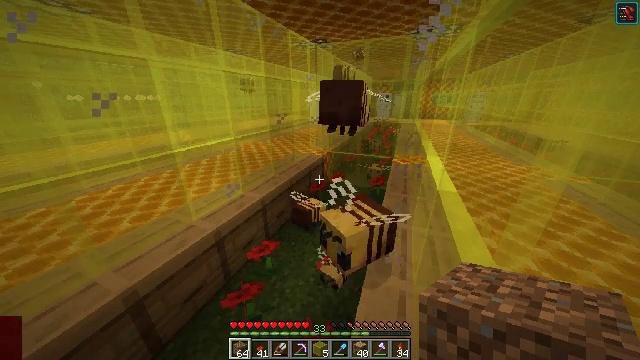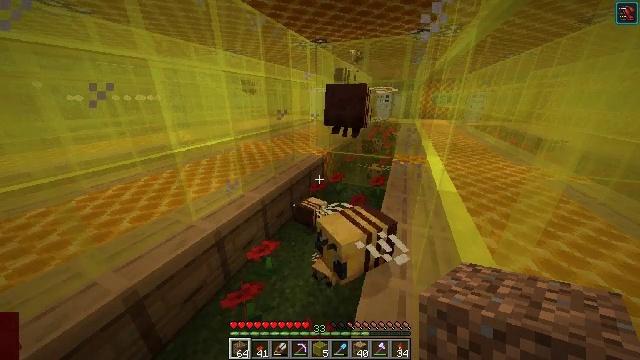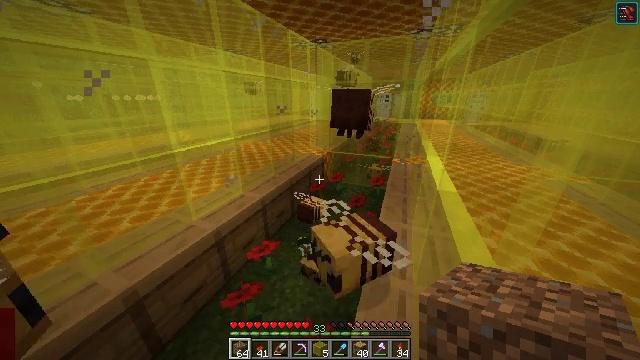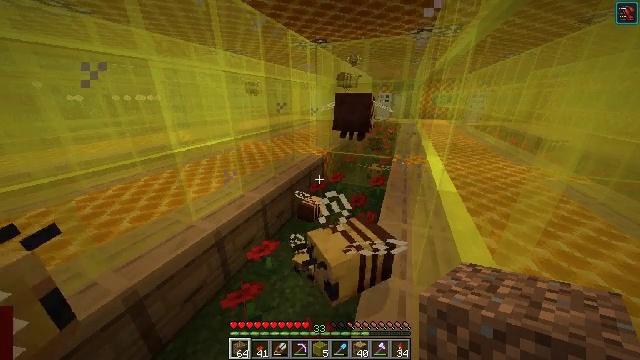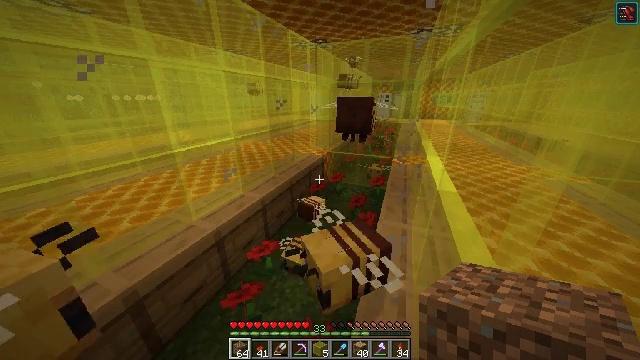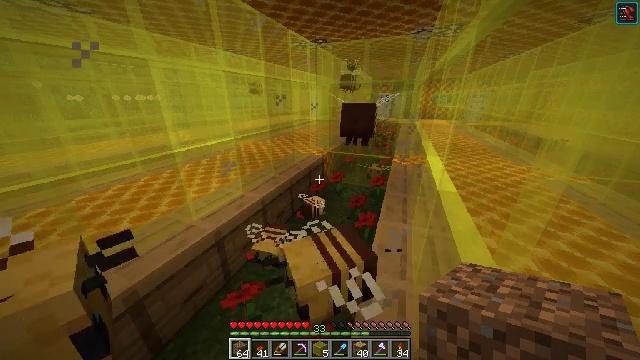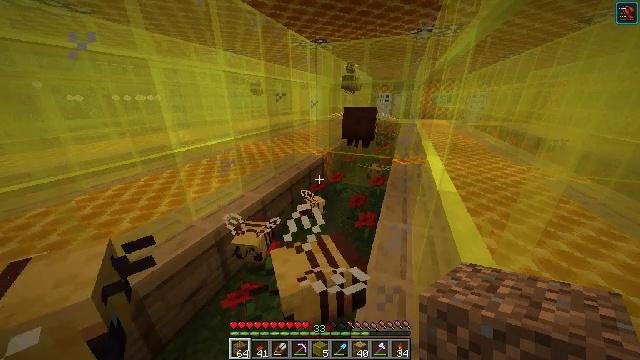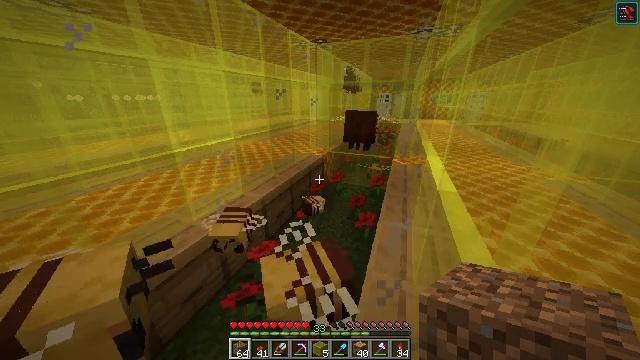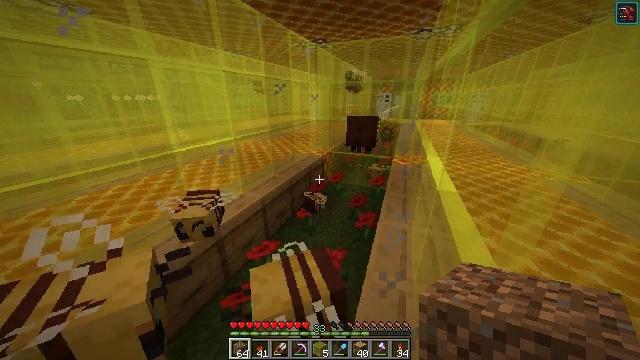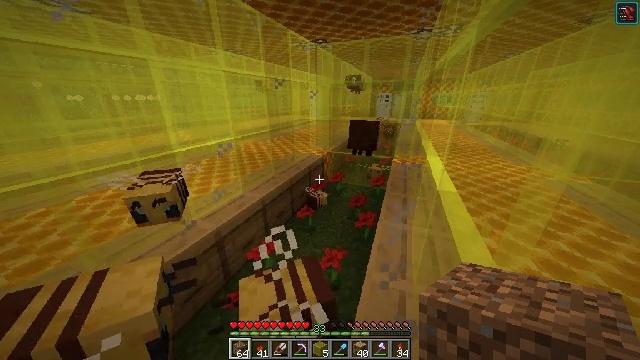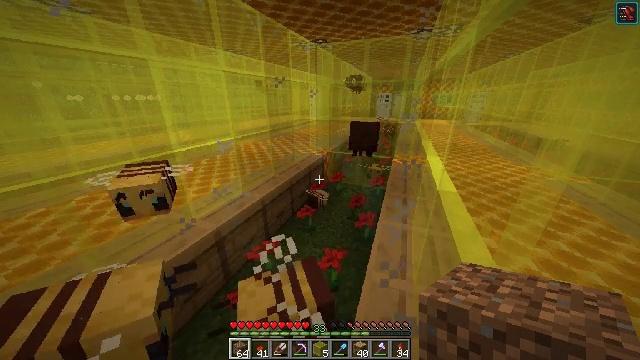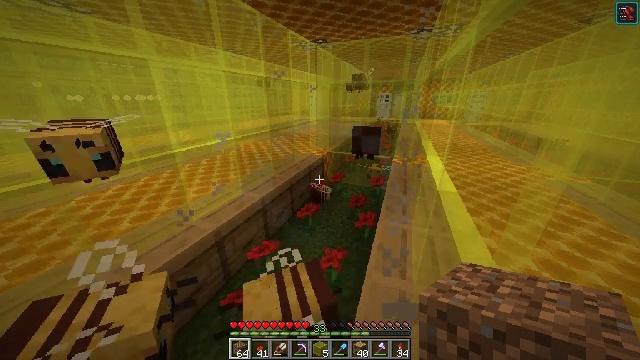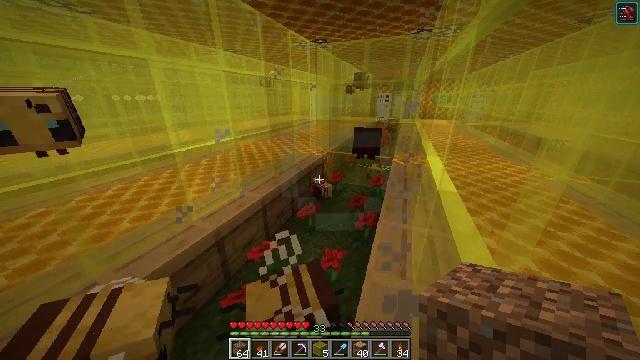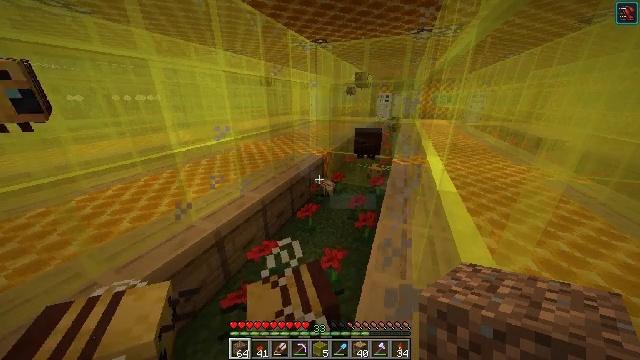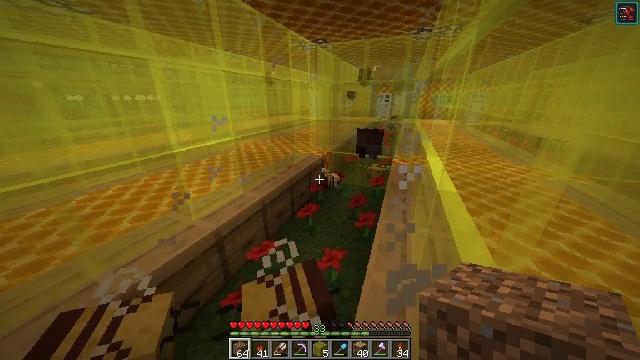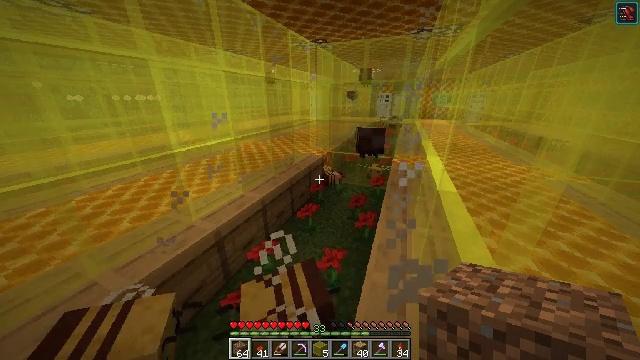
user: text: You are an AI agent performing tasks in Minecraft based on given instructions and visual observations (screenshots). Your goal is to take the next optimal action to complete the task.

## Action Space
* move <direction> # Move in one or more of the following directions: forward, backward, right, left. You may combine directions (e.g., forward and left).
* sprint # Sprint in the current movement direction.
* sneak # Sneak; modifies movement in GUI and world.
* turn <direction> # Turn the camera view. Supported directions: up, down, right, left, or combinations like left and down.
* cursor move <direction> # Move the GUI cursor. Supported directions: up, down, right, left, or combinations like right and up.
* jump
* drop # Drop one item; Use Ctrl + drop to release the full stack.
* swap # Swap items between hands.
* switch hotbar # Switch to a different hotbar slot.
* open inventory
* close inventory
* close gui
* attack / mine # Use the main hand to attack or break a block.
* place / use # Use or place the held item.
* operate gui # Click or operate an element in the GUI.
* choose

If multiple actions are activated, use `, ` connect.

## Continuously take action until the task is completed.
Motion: motion action
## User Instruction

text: Combine honeycombs to craft the honeycomb block.
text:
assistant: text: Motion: no_op
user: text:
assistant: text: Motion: no_op
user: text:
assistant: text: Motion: no_op
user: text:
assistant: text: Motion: no_op
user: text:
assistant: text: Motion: no_op
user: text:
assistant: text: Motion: no_op
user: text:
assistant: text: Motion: no_op
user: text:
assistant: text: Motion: no_op
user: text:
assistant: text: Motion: no_op
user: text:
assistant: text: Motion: no_op
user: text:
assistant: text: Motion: no_op
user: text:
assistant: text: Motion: no_op
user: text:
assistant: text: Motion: no_op
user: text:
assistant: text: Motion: no_op
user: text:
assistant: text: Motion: no_op
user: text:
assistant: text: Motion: no_op
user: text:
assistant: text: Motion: no_op
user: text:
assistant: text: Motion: no_op
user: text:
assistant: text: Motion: no_op
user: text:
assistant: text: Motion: no_op
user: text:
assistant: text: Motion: no_op
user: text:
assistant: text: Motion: no_op
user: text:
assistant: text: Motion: no_op
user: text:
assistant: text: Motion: no_op
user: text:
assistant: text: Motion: no_op
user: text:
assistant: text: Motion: no_op
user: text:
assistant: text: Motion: no_op
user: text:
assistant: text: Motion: no_op
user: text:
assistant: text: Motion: no_op
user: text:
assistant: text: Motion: no_op